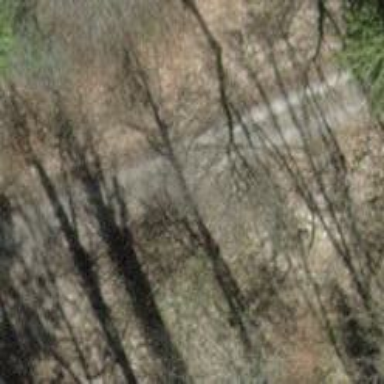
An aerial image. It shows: Dirt track road with grade3 tracktype.